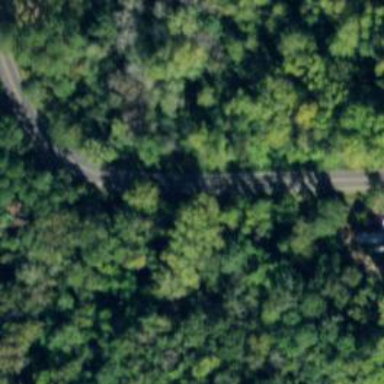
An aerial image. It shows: Culvert tunnel.